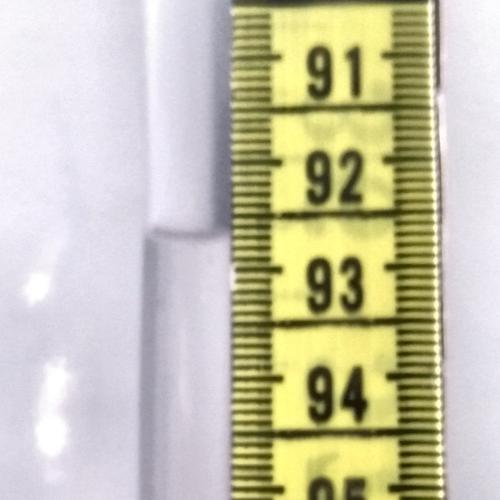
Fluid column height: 92.7 cm